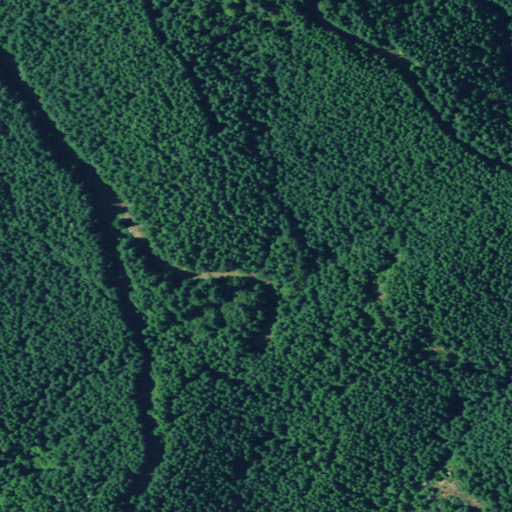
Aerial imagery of ridge(s) in Oregon named Timothy Ridge containing only evergreen forest